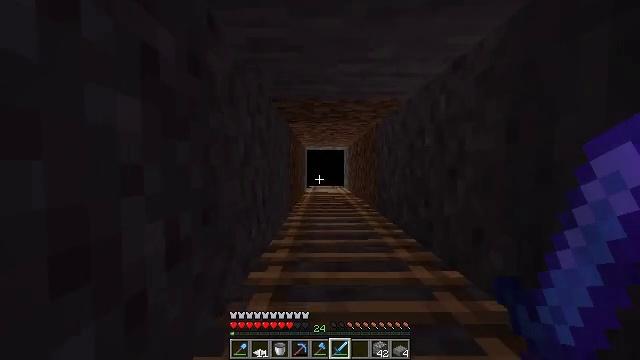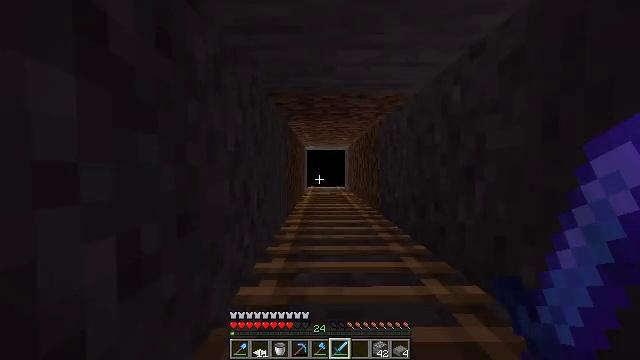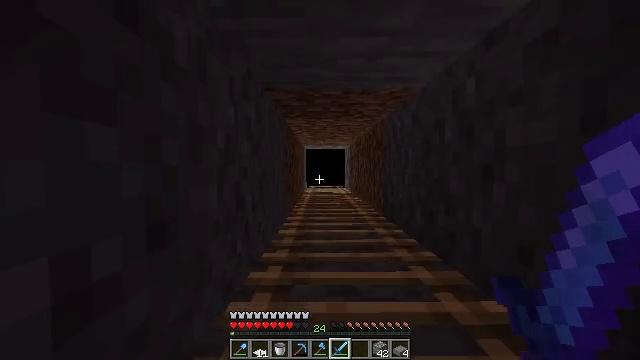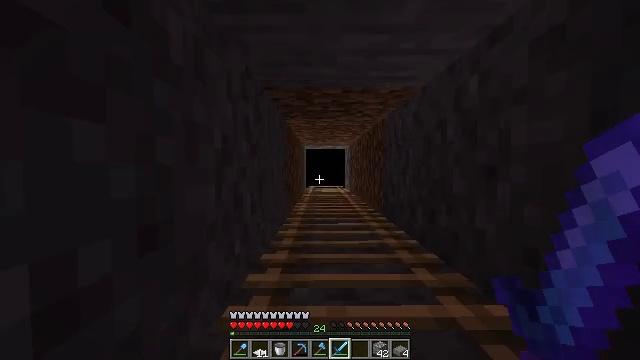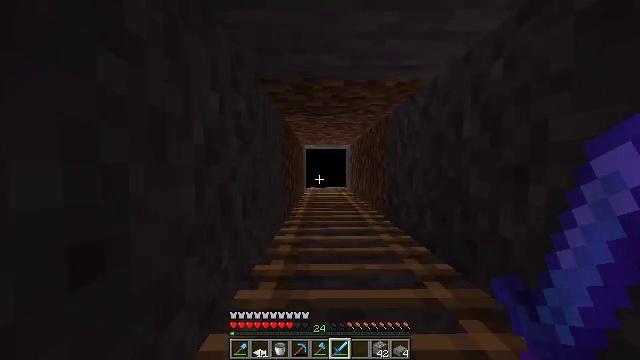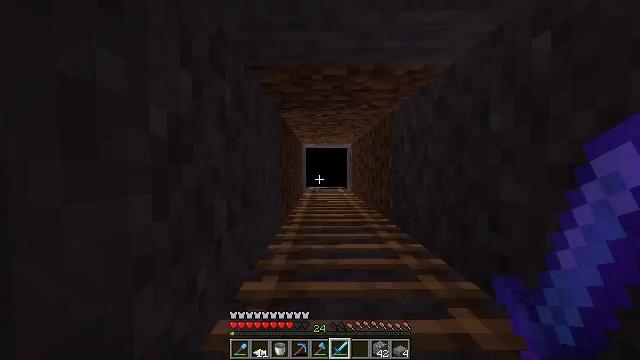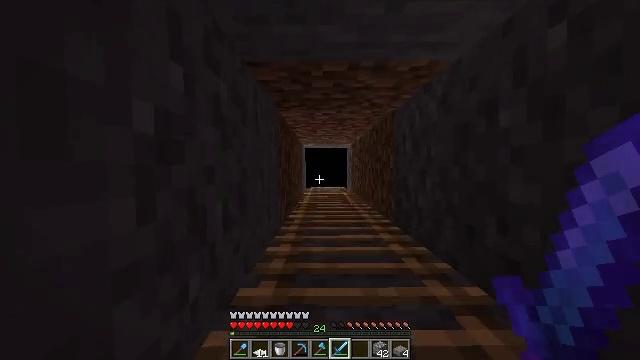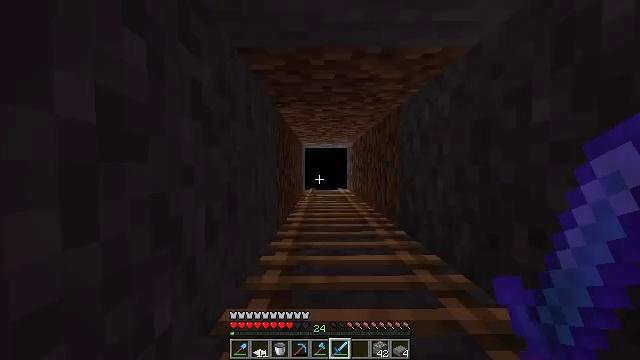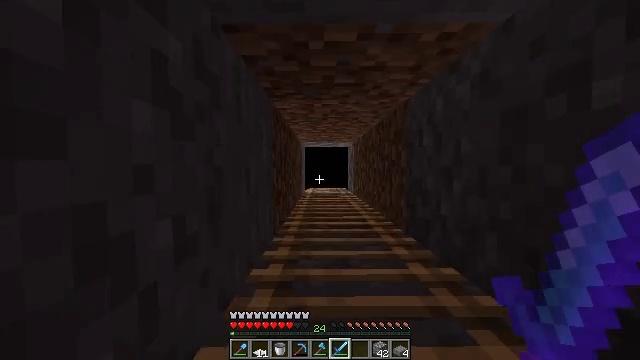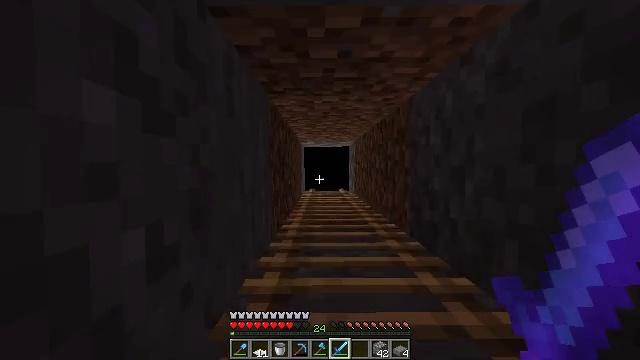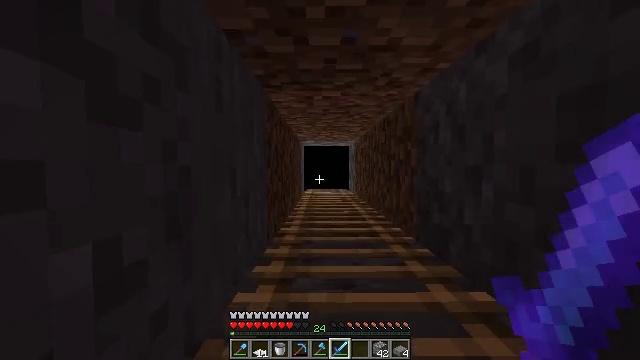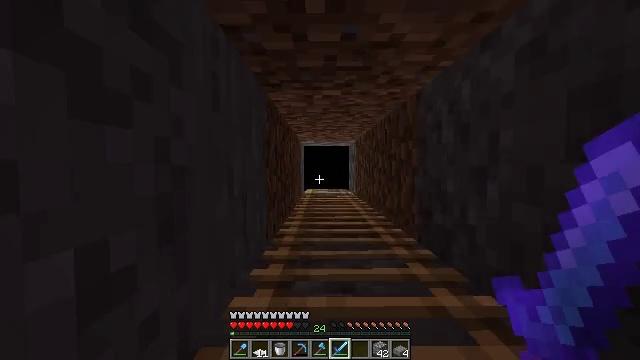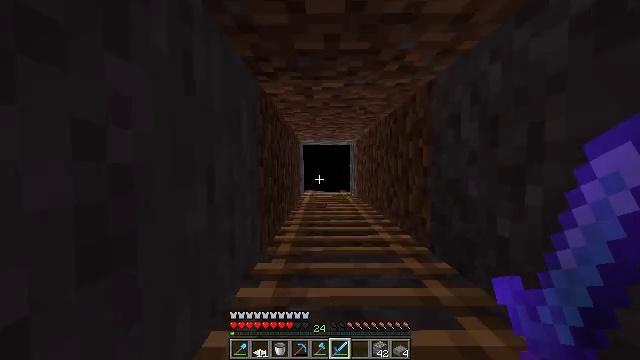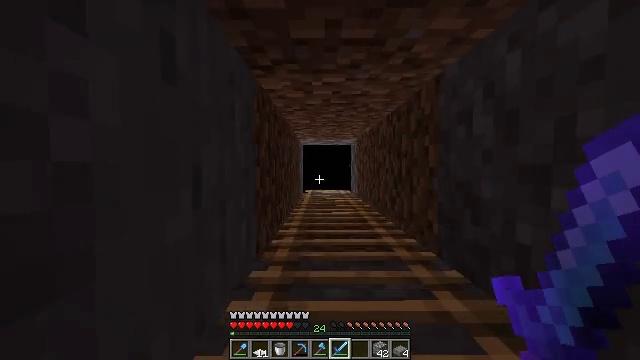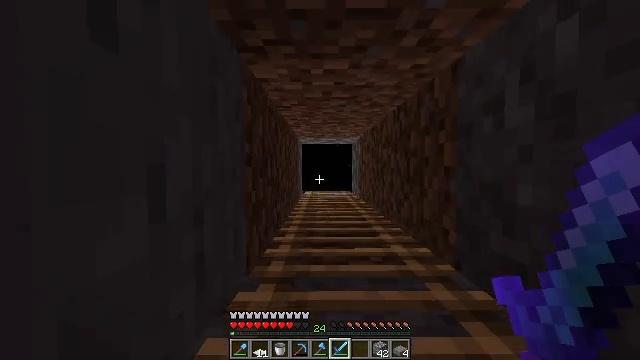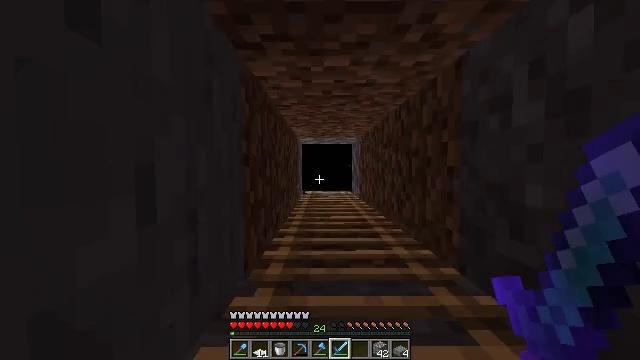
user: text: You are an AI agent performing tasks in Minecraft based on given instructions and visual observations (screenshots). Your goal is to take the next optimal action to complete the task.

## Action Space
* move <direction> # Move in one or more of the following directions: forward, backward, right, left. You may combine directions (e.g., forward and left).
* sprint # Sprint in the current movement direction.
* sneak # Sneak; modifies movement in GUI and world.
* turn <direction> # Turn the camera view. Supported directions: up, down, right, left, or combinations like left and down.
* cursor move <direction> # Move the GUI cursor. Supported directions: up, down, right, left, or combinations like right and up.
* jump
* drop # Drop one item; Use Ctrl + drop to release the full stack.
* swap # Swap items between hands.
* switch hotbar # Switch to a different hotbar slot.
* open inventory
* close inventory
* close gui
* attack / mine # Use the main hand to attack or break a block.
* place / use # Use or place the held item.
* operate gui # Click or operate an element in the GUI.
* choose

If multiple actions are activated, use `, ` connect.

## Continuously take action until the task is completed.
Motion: motion action
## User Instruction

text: Use a crafting table to make an iron trapdoor.
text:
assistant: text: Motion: move forward, jump
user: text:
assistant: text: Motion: move forward, jump
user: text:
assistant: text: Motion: move forward, jump
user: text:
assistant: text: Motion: move forward, jump
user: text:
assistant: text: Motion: move forward, jump
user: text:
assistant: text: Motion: move forward, jump
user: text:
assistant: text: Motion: move forward, jump
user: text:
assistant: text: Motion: move forward, jump
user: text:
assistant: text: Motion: move forward, jump
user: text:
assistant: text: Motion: move forward, jump
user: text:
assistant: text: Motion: move forward, jump
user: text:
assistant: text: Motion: move forward, jump
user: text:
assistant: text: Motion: move forward, jump
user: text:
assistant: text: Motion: move forward, jump
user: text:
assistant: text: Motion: move forward, jump
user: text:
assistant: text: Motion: move forward, jump
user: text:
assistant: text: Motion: move forward, jump
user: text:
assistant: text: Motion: move forward, jump
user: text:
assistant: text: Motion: move forward, jump
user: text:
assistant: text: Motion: move forward, jump
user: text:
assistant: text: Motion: move forward, jump
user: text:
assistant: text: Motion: move forward, jump
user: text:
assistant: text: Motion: move forward, jump
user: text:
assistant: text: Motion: move forward, jump
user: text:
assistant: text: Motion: move forward, jump
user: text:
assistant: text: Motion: move forward, jump
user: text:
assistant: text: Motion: move forward, jump
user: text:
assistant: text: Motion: move forward, jump
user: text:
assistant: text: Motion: move forward, jump
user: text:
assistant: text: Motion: move forward, jump